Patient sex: M
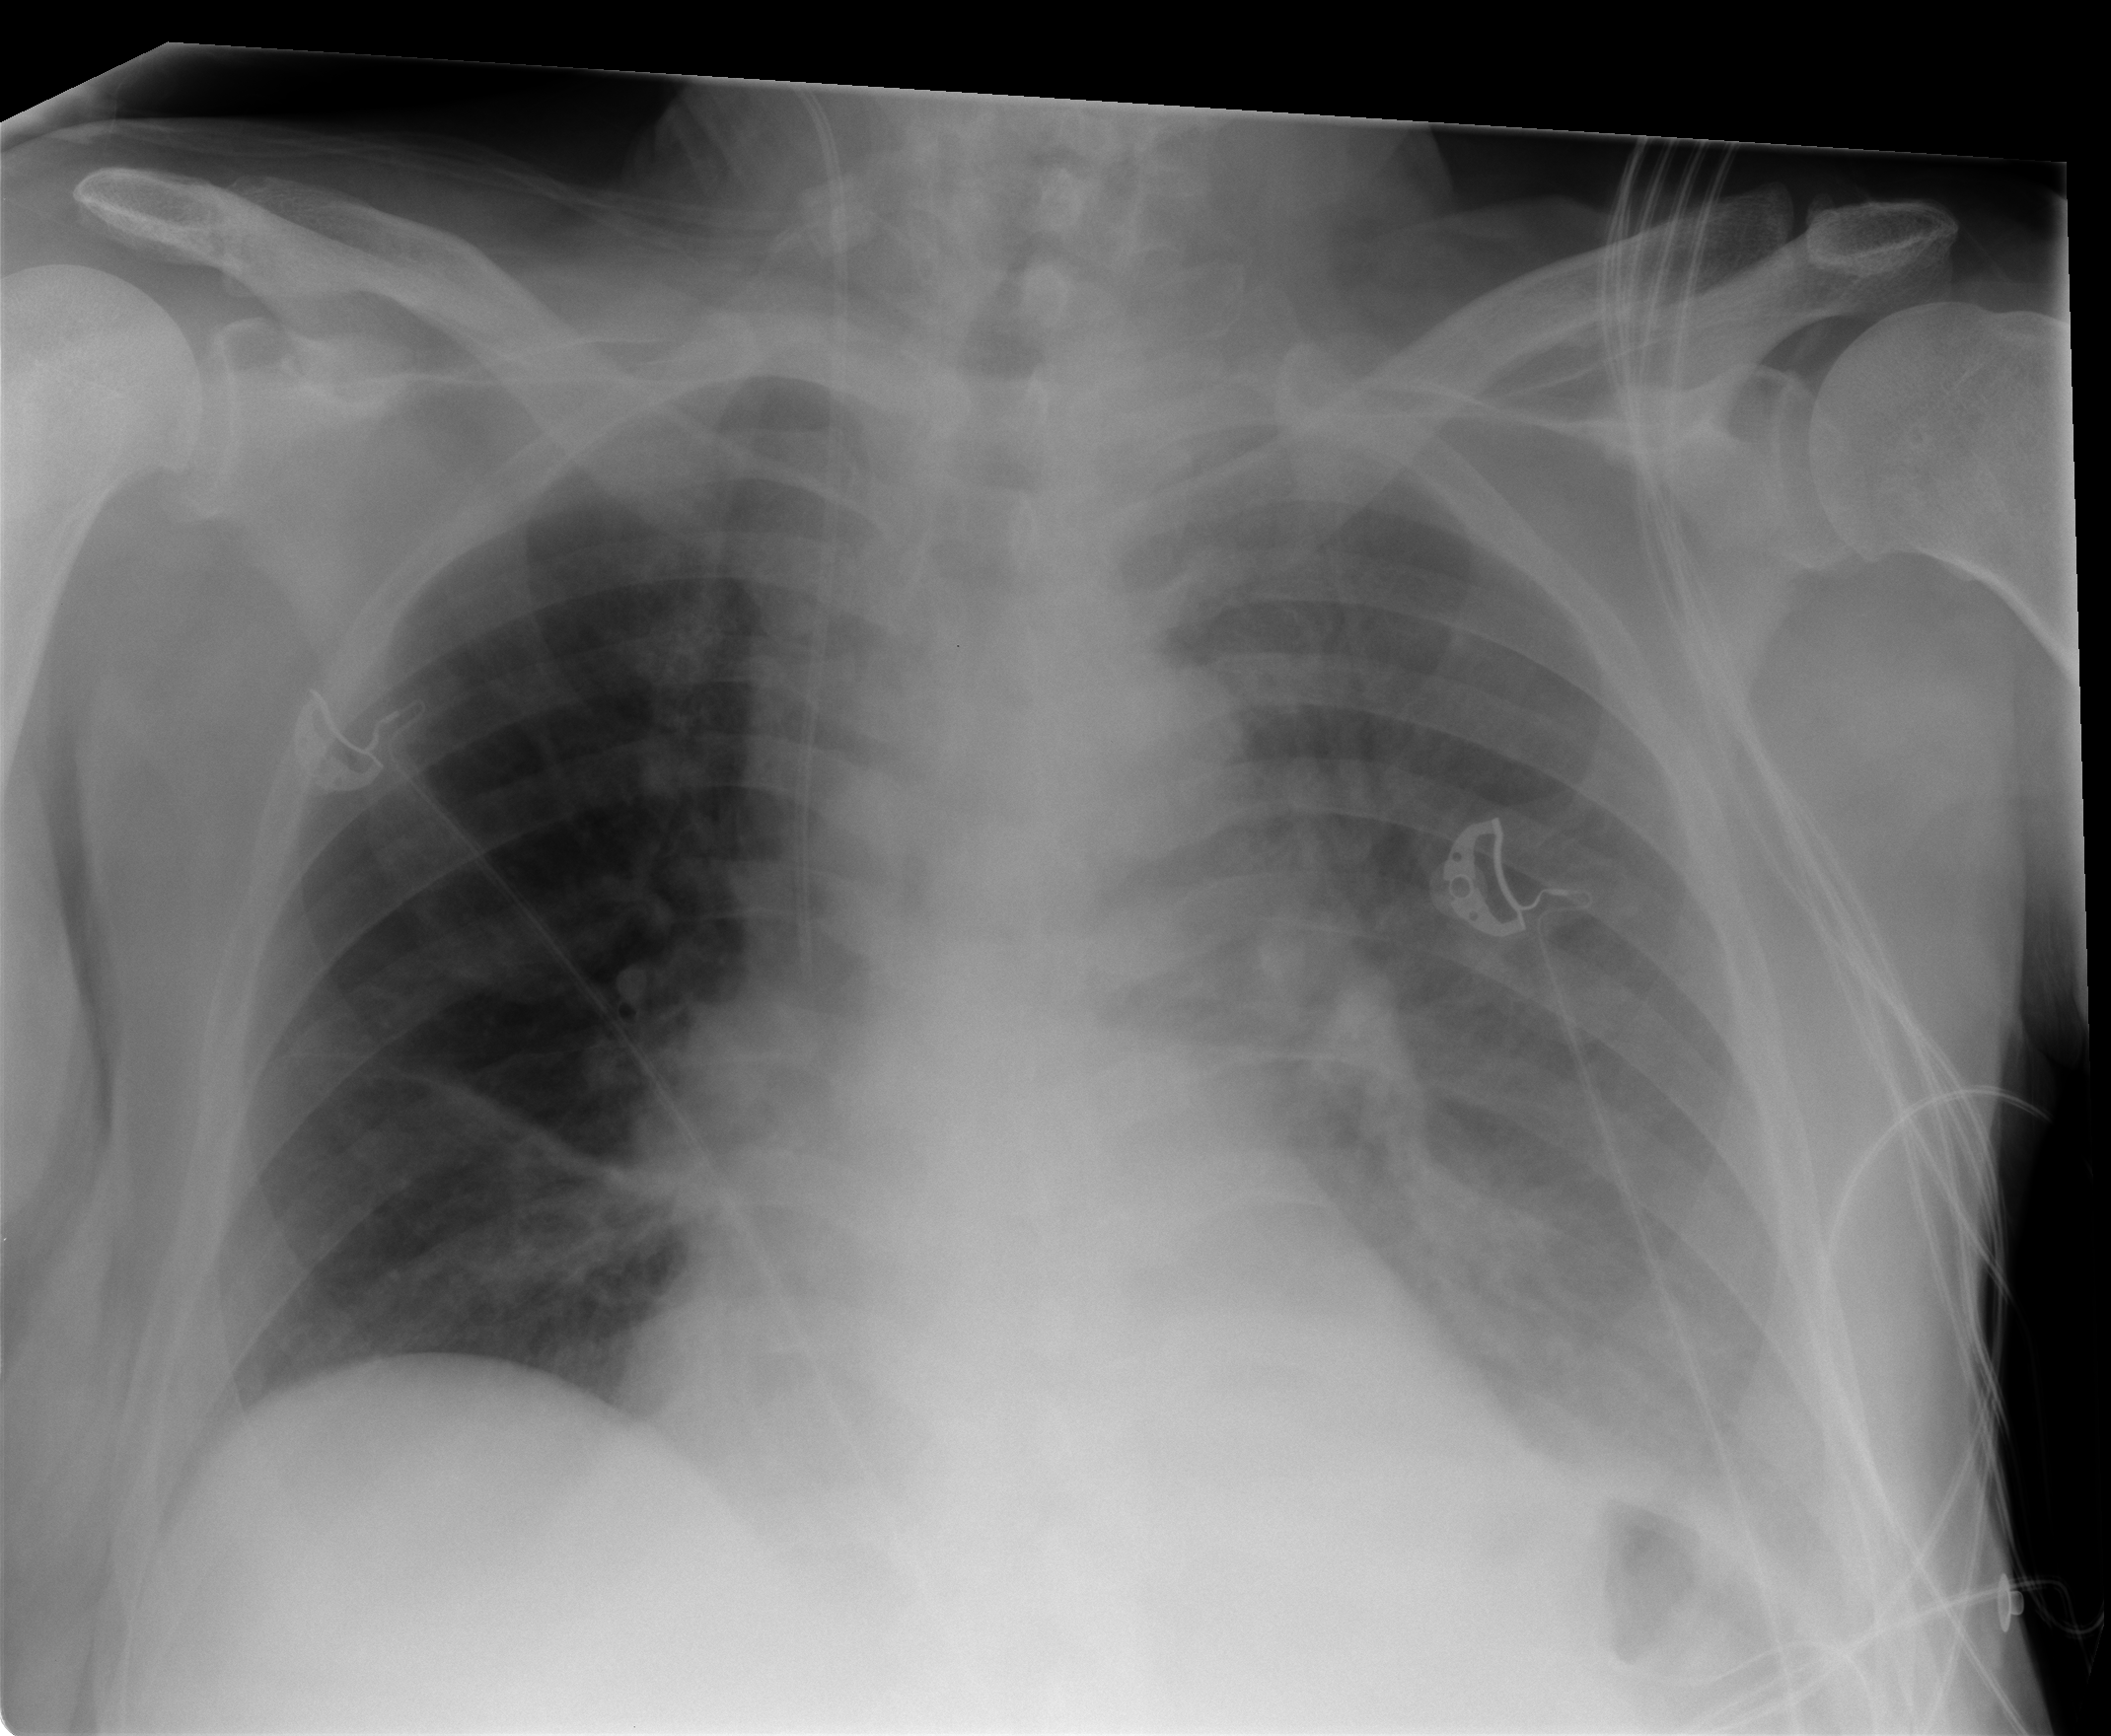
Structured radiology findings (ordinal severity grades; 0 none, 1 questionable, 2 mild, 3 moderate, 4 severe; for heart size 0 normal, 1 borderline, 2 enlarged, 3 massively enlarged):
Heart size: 2
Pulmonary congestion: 0
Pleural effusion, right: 0
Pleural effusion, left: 2
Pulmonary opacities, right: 0
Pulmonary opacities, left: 2
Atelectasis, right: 2
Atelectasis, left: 2